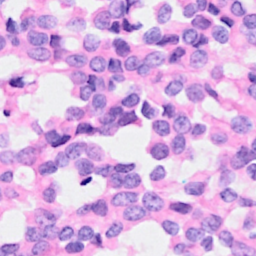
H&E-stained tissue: Breast